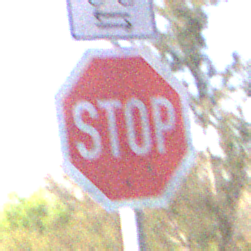
Verkehrszeichen: Stop
Zusatzzeichen oben: RichtungsangabeDurchPfeile9
Umgebung: Outdoor, Nature
Tageszeit: Midday
Wetter: Clear
Licht: Natural
Jahreszeit: NotSpecified
Kontrast: HighContrast